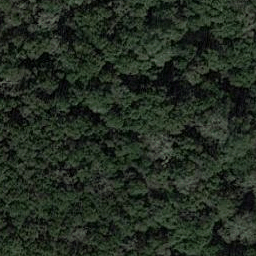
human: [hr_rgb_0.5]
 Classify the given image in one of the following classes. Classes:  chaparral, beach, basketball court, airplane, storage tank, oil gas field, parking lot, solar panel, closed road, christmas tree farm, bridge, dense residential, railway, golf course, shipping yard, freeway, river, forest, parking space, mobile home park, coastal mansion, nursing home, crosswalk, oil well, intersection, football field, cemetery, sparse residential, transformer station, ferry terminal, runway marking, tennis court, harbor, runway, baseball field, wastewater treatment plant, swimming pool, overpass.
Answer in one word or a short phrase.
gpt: forest